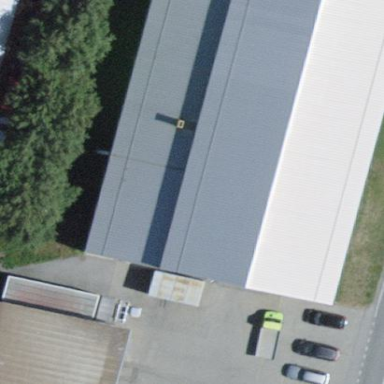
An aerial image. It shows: Commercial building.